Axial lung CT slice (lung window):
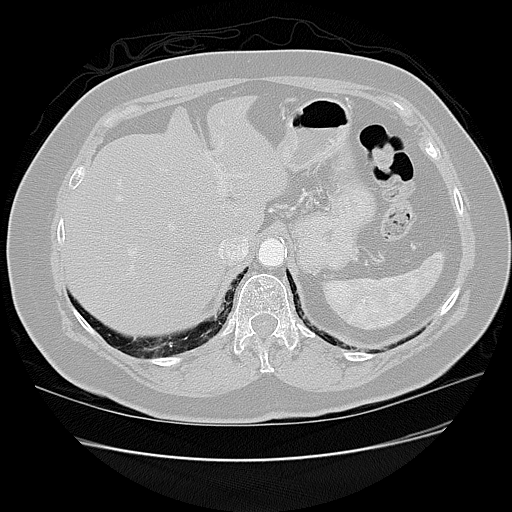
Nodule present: no